Field crop: tomato
Growth stage: 1
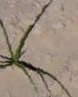
Species: cyperus